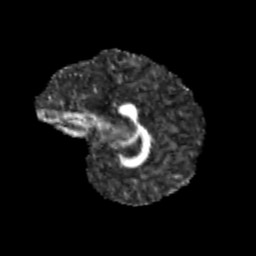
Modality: FA
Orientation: sagittal
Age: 11
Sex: female
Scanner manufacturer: siemens
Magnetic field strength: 3 T
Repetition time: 3.8 s
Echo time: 0.07 s